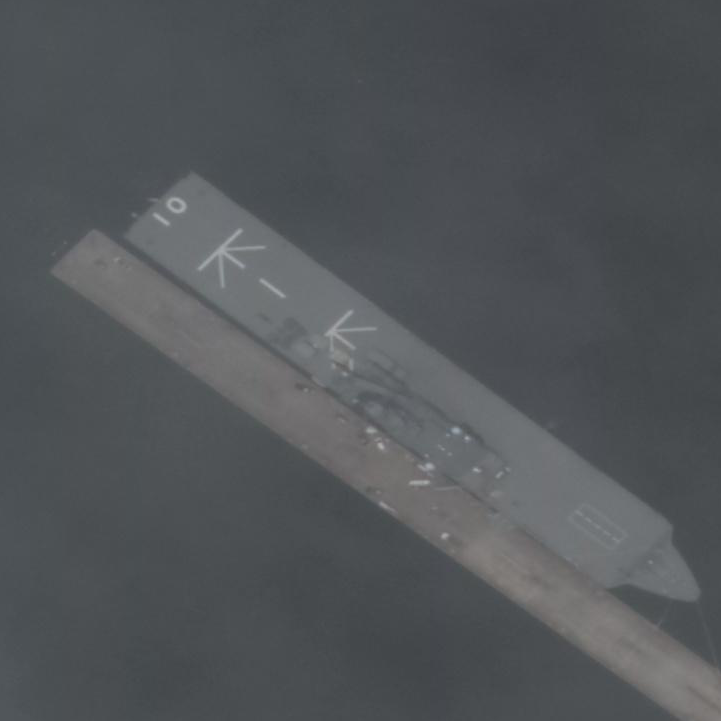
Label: Osumi-class_landing_ship